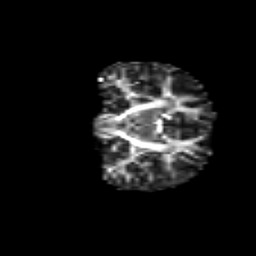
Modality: FA
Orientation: coronal
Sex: male
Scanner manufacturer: siemens
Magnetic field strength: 3 T
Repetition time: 5 s
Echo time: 0.071 s